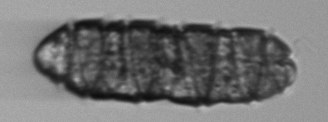
Label: Margalefidinium